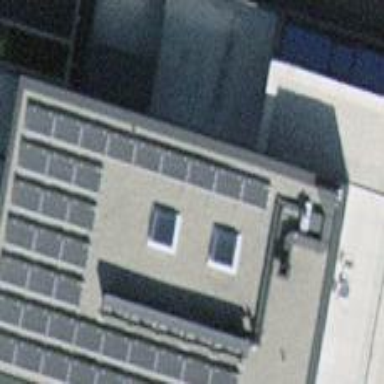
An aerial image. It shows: Solar photovoltaic panel generator.